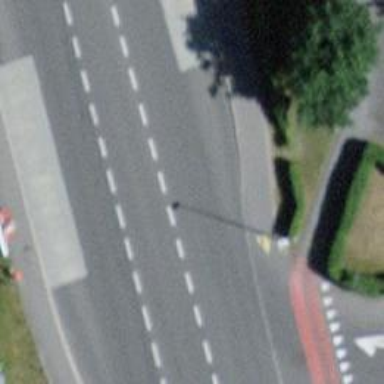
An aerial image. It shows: Public transport stop position.